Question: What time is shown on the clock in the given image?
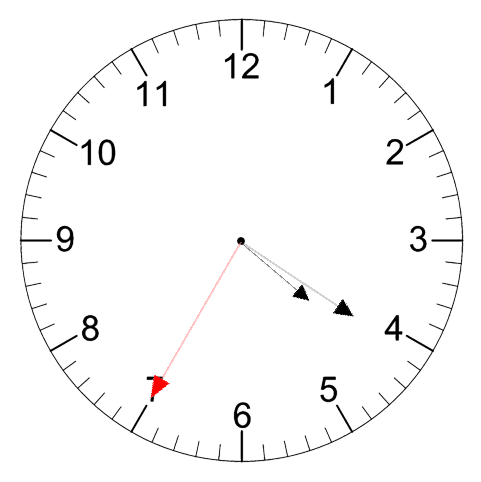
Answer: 04:20:35